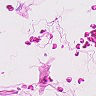
Metastatic tissue present: no